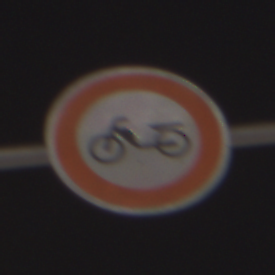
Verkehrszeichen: VerbotMofas
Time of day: Night
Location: Outdoor (Urban)
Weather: Overcast
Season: Winter
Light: Artificial